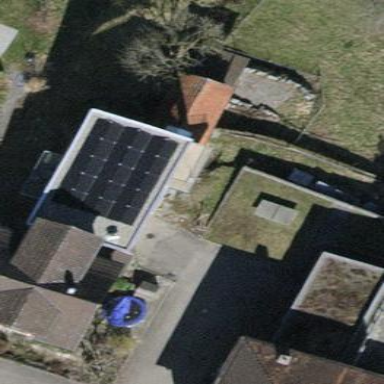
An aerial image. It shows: Solar power generator using photovoltaic method with solar photovoltaic panel types.